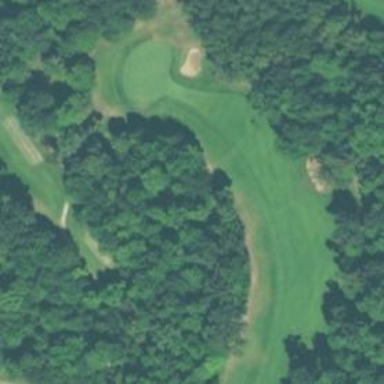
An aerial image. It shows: Pathway for golfing.